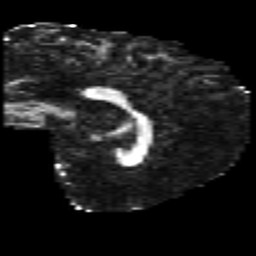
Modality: FA
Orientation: sagittal
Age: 20
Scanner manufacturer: philips
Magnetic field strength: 3 T
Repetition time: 8.604 s
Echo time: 0.1268 s